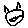
Label: cat